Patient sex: M
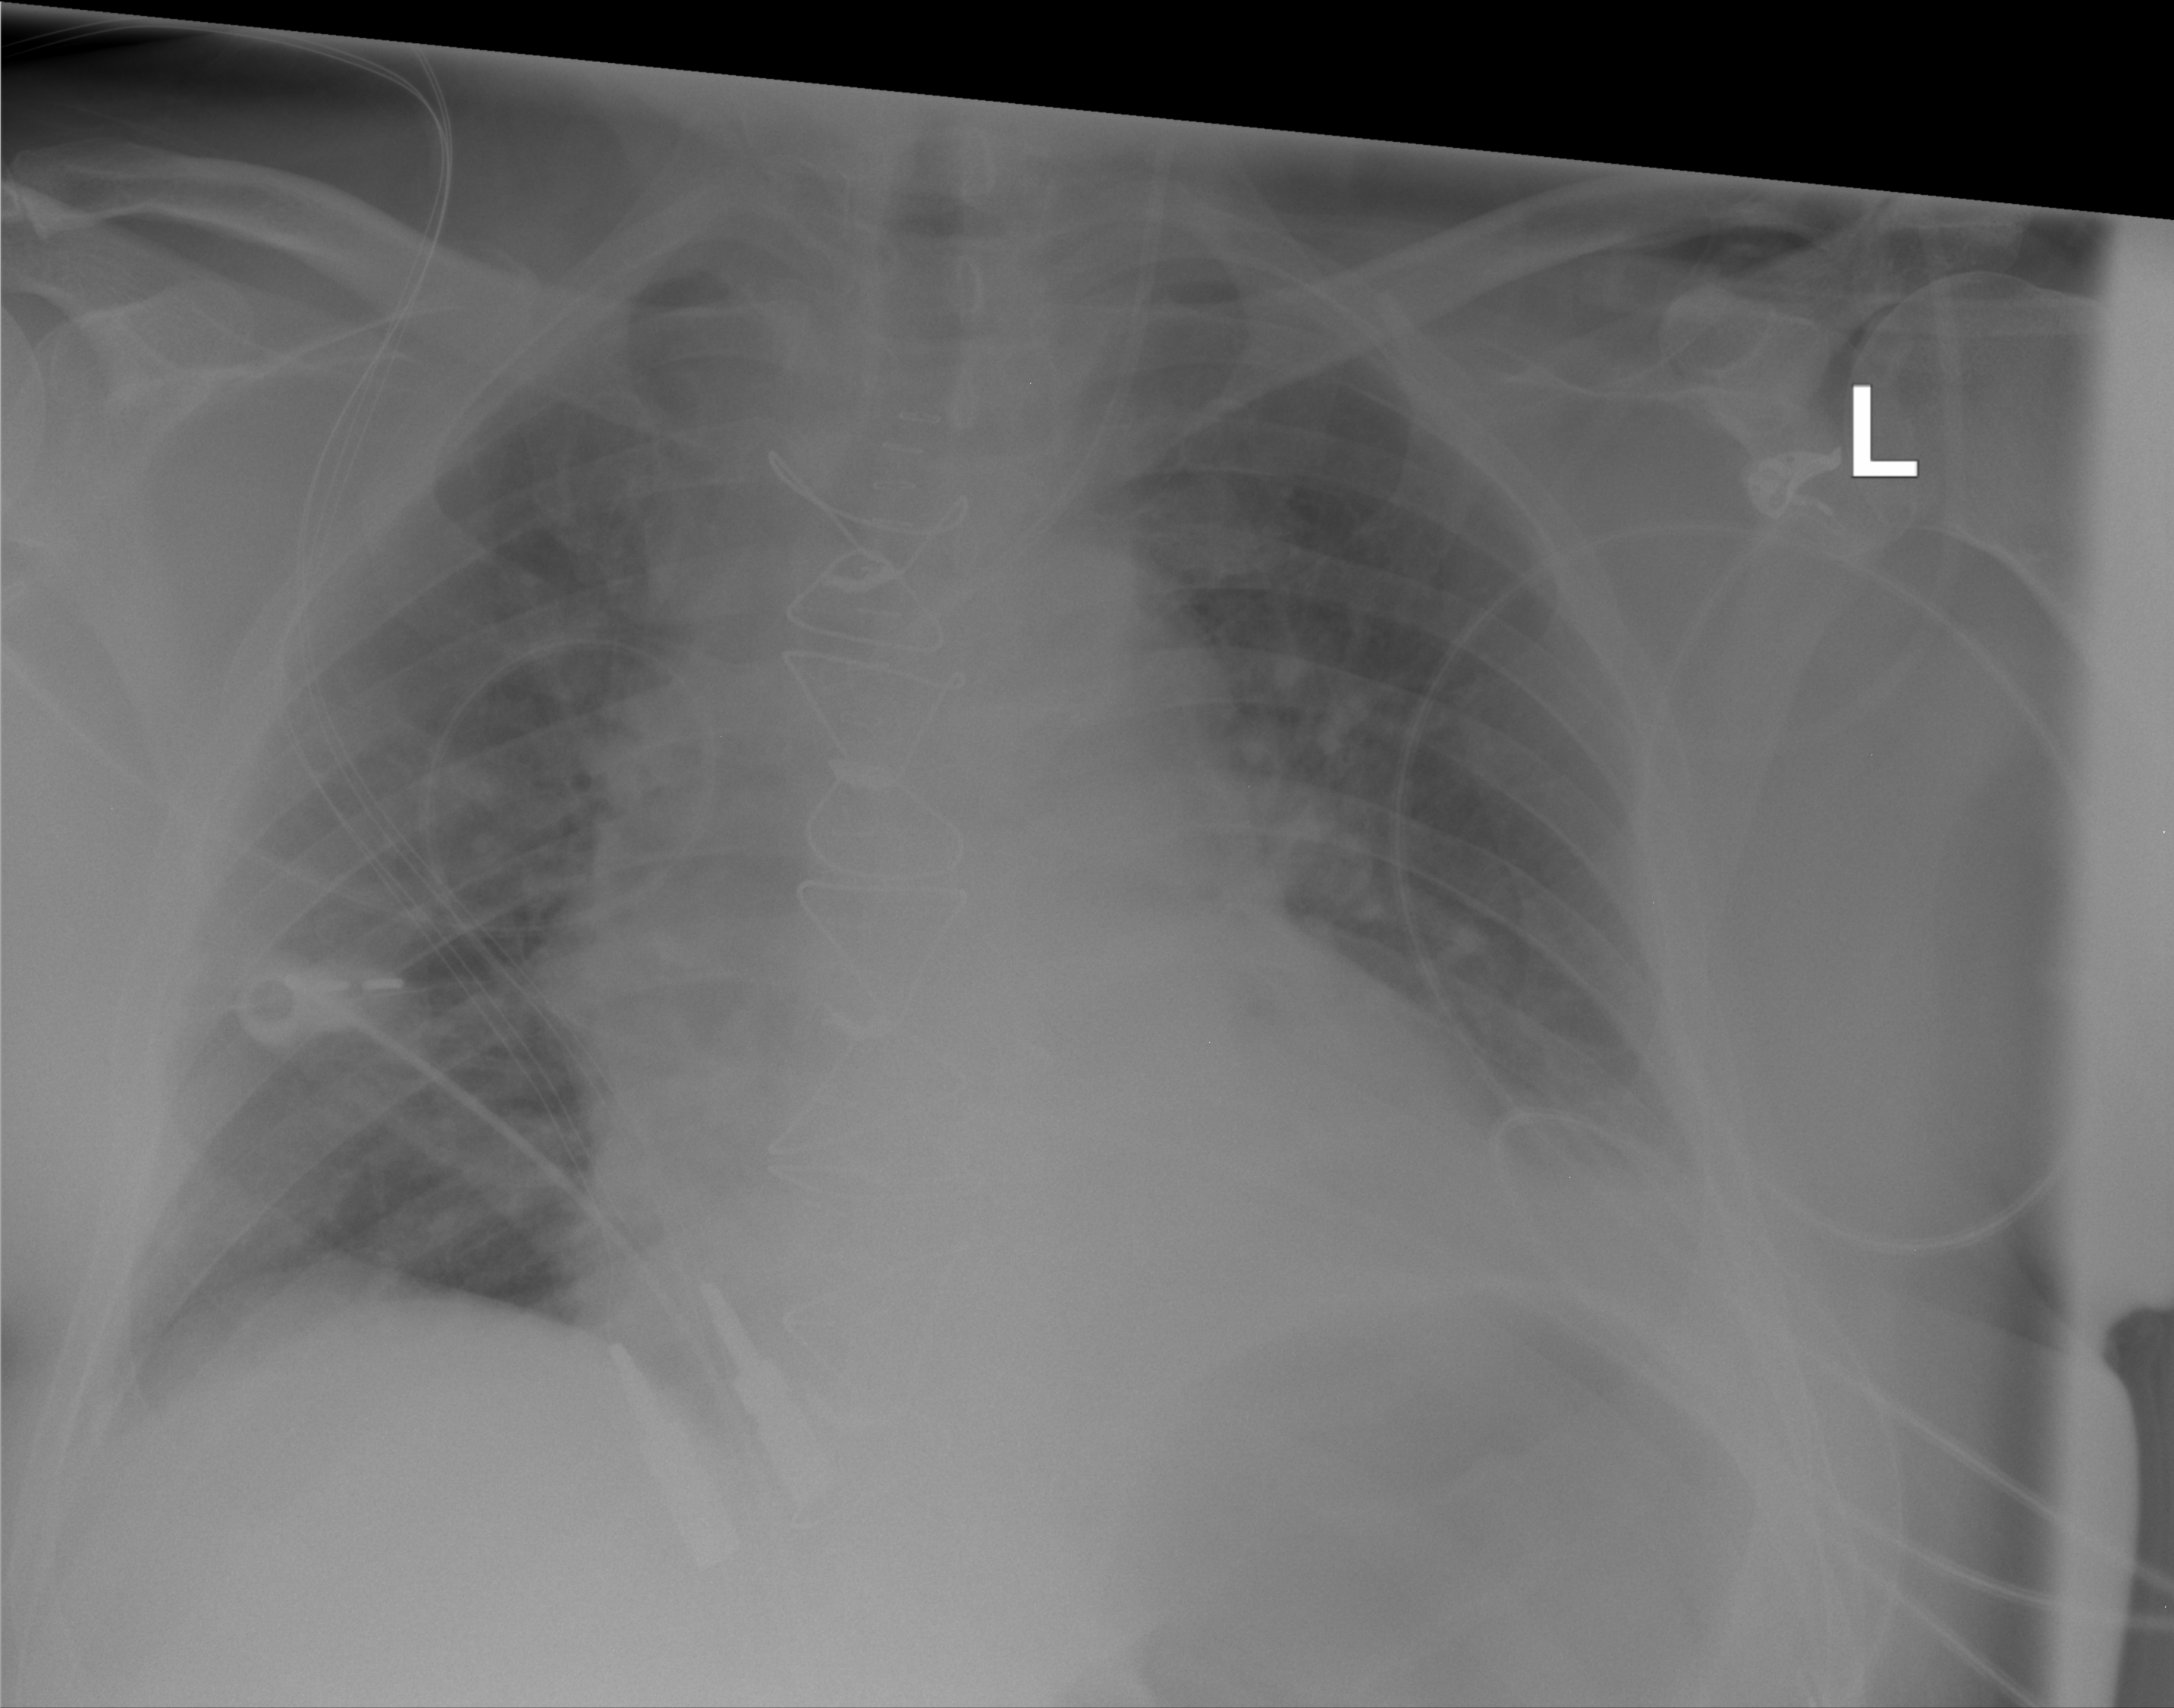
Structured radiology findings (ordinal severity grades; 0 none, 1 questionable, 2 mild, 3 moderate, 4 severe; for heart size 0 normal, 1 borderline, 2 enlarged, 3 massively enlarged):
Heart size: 2
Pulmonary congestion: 2
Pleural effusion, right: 0
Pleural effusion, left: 1
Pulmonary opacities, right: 2
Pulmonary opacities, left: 2
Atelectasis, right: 0
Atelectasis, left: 2